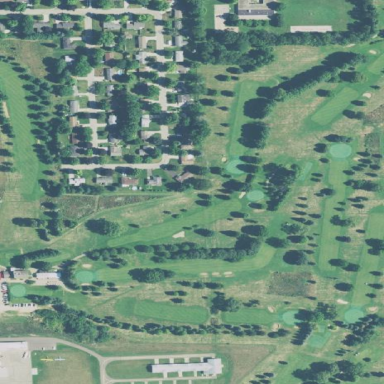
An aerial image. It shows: Golf course surrounded by greenery.